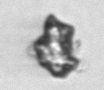
Label: detritus_transparent